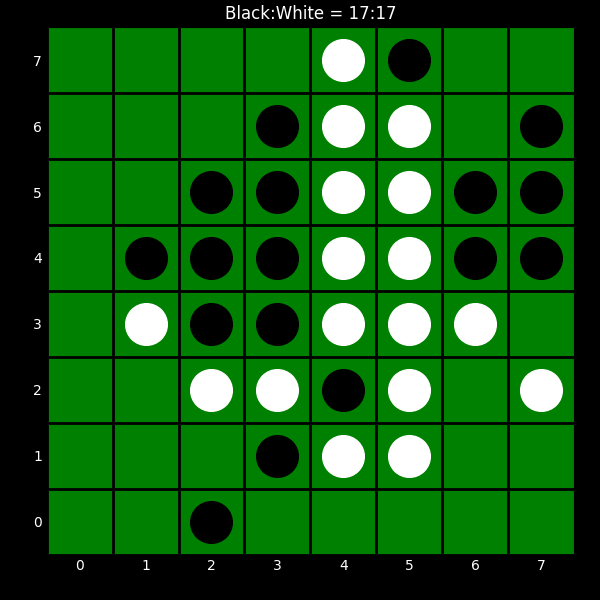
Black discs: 17
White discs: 17